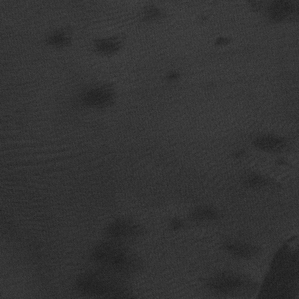
Label: frost